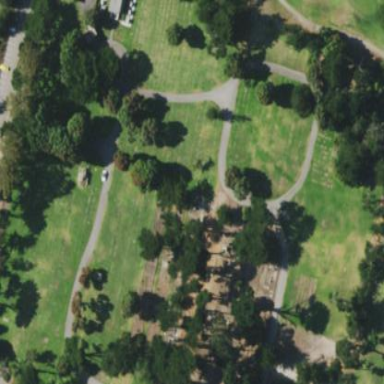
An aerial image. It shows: Cemetery.